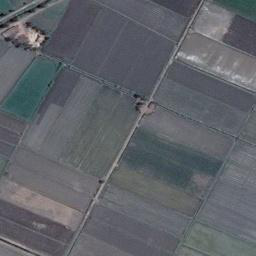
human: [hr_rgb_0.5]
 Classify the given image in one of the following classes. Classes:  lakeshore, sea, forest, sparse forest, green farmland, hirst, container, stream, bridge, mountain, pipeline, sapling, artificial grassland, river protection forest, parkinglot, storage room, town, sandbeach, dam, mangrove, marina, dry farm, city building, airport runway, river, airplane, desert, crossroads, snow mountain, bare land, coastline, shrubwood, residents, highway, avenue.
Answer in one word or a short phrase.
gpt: green farmland